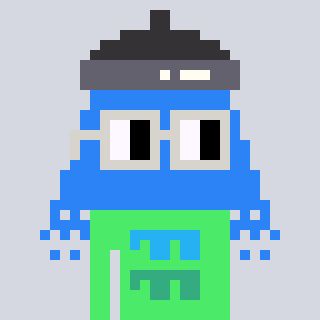
a pixel art character with square light gray glasses, a shower-shaped head and a teal-colored body on a cool background